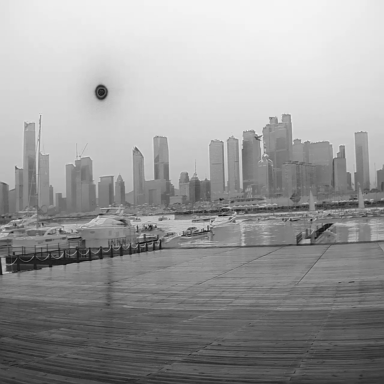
There are three sailboats in the infrared image.